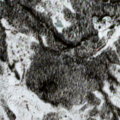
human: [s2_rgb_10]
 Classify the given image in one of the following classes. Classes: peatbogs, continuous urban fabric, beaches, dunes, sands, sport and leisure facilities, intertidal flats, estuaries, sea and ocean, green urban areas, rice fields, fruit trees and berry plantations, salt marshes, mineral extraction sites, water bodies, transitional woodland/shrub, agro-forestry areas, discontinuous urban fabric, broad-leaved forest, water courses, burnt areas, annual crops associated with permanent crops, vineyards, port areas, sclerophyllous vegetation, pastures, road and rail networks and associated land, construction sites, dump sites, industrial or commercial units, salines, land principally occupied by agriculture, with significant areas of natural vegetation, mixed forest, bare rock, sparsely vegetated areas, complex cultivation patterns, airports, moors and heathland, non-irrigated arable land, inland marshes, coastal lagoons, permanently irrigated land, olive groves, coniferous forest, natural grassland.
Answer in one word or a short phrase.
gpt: coniferous forest, peatbogs